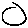
Label: circle